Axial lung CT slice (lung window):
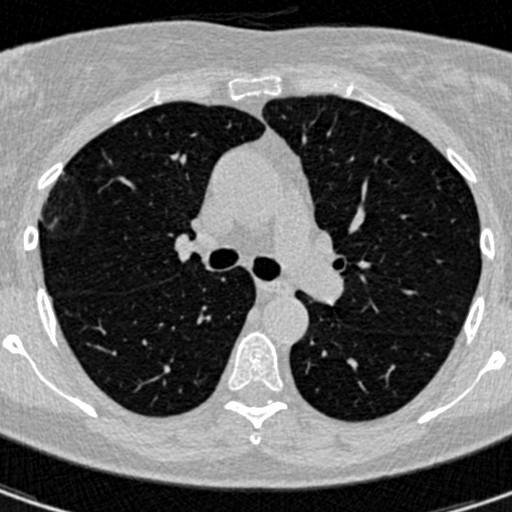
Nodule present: no